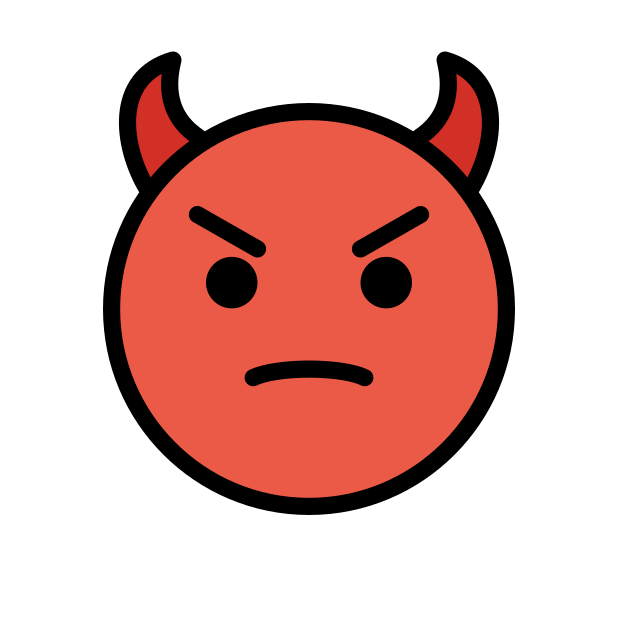
Emoji: 👿
Name: imp
Unicode: 0x1f47f